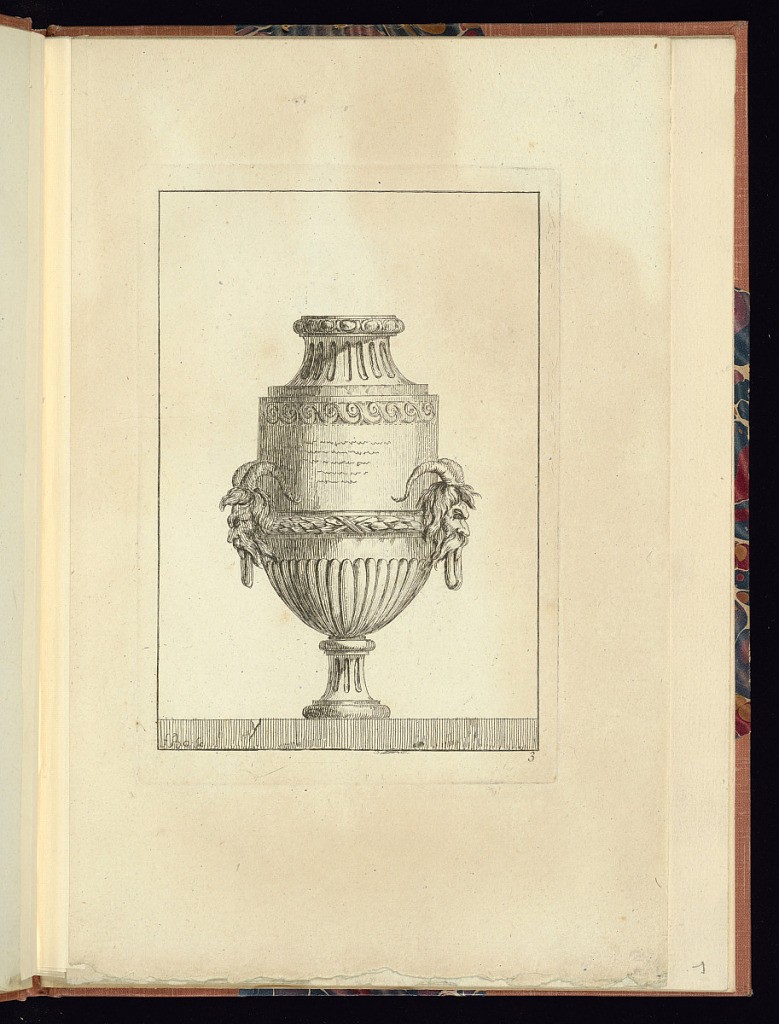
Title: Ornamental Vase Design
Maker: Juste-François Boucher, French, 1736 – 1782
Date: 1755-1768
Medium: Etching on laid paper
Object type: Print
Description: Vase design with horned mascaron knobs. The vase is in the form of an urn and is decorated with fluting, gadrooning and bands of wave, egg-and-dart, and bound laurel leaves. There is faux writing in the center of the vase. The plate is signed and numbered.